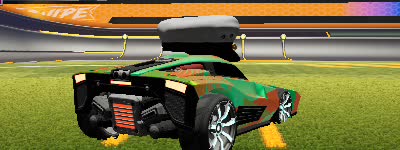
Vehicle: breakout